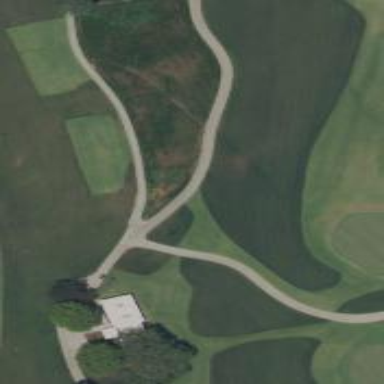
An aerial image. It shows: Golf rough area.